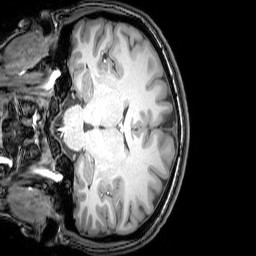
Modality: T1w
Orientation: coronal
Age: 20
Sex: female
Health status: healthy
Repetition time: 0.081 s
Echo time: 0.037 s